Field crop: maize
Growth stage: 2
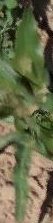
Species: maize